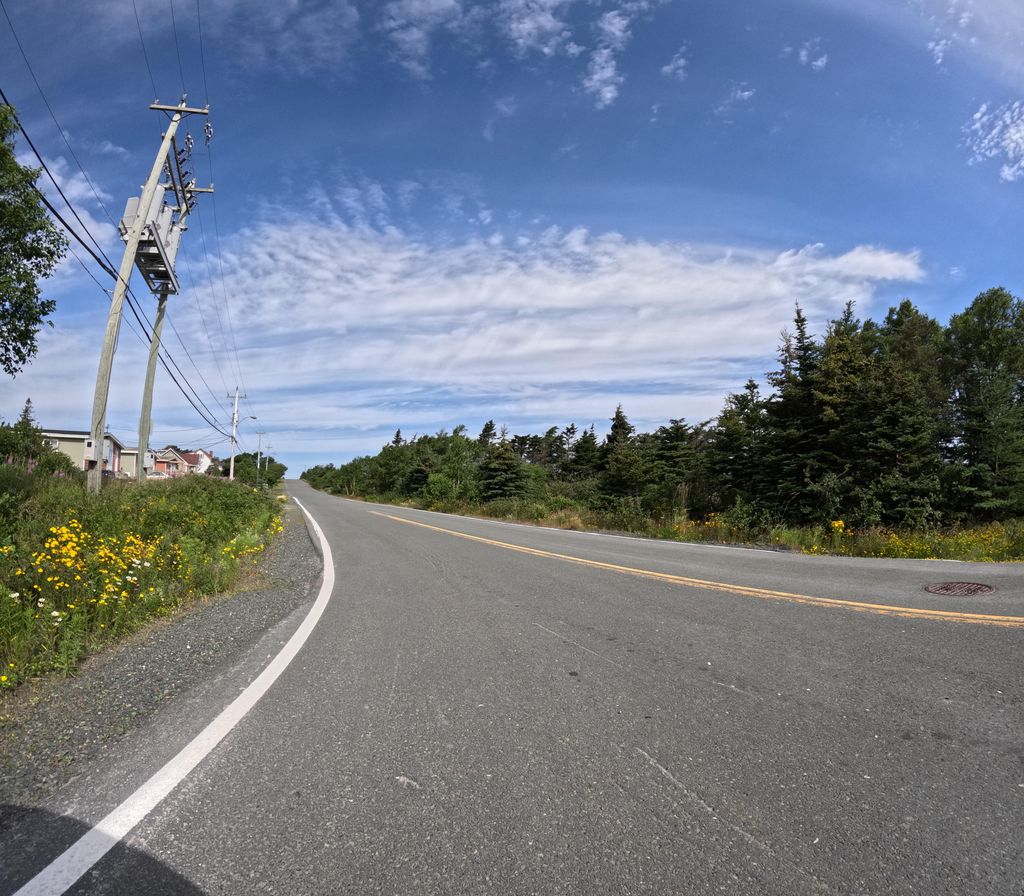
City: st_johns